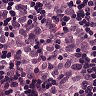
Metastatic tissue present: yes